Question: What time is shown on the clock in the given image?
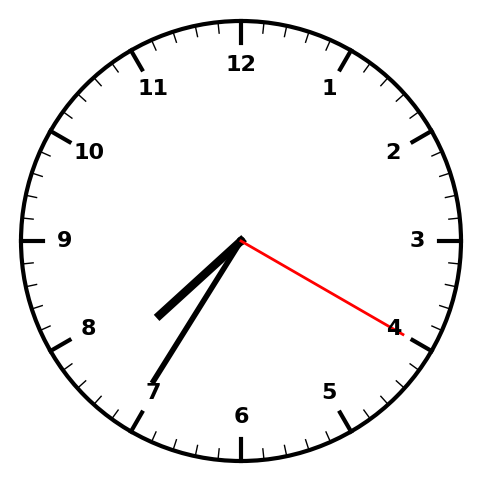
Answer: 07:35:20